Interaction volume radius: 5 \u00c5
Interaction volume height: 15 \u00c5
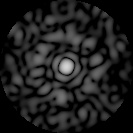
Disorder parameter: 0.8591